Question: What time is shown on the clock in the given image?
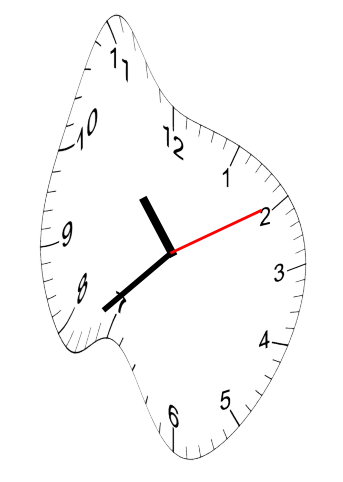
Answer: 10:38:10